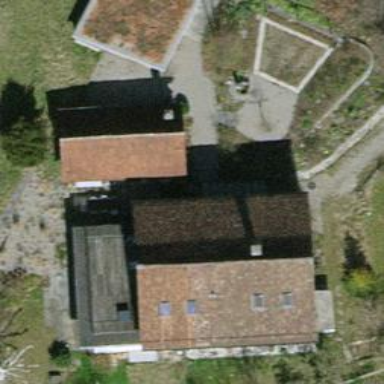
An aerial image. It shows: Detached building.